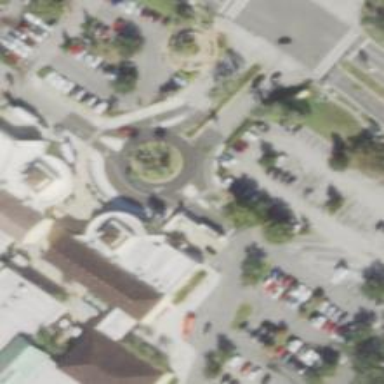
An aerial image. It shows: Roundabout on service road.